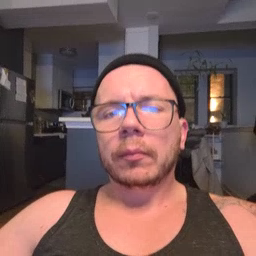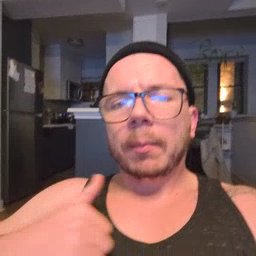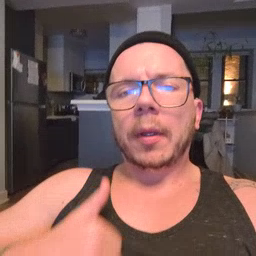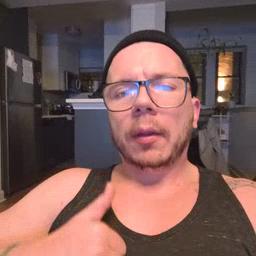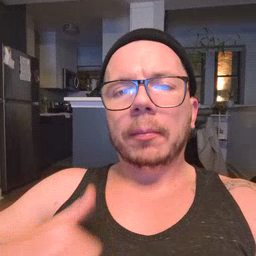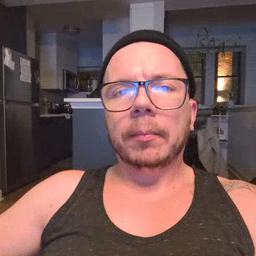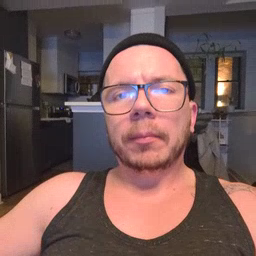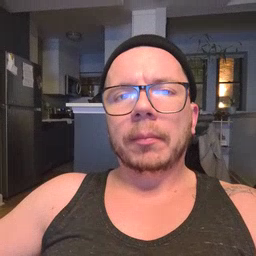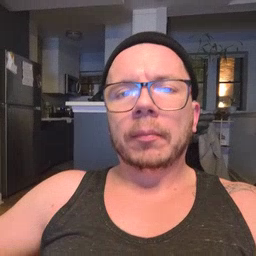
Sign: bath